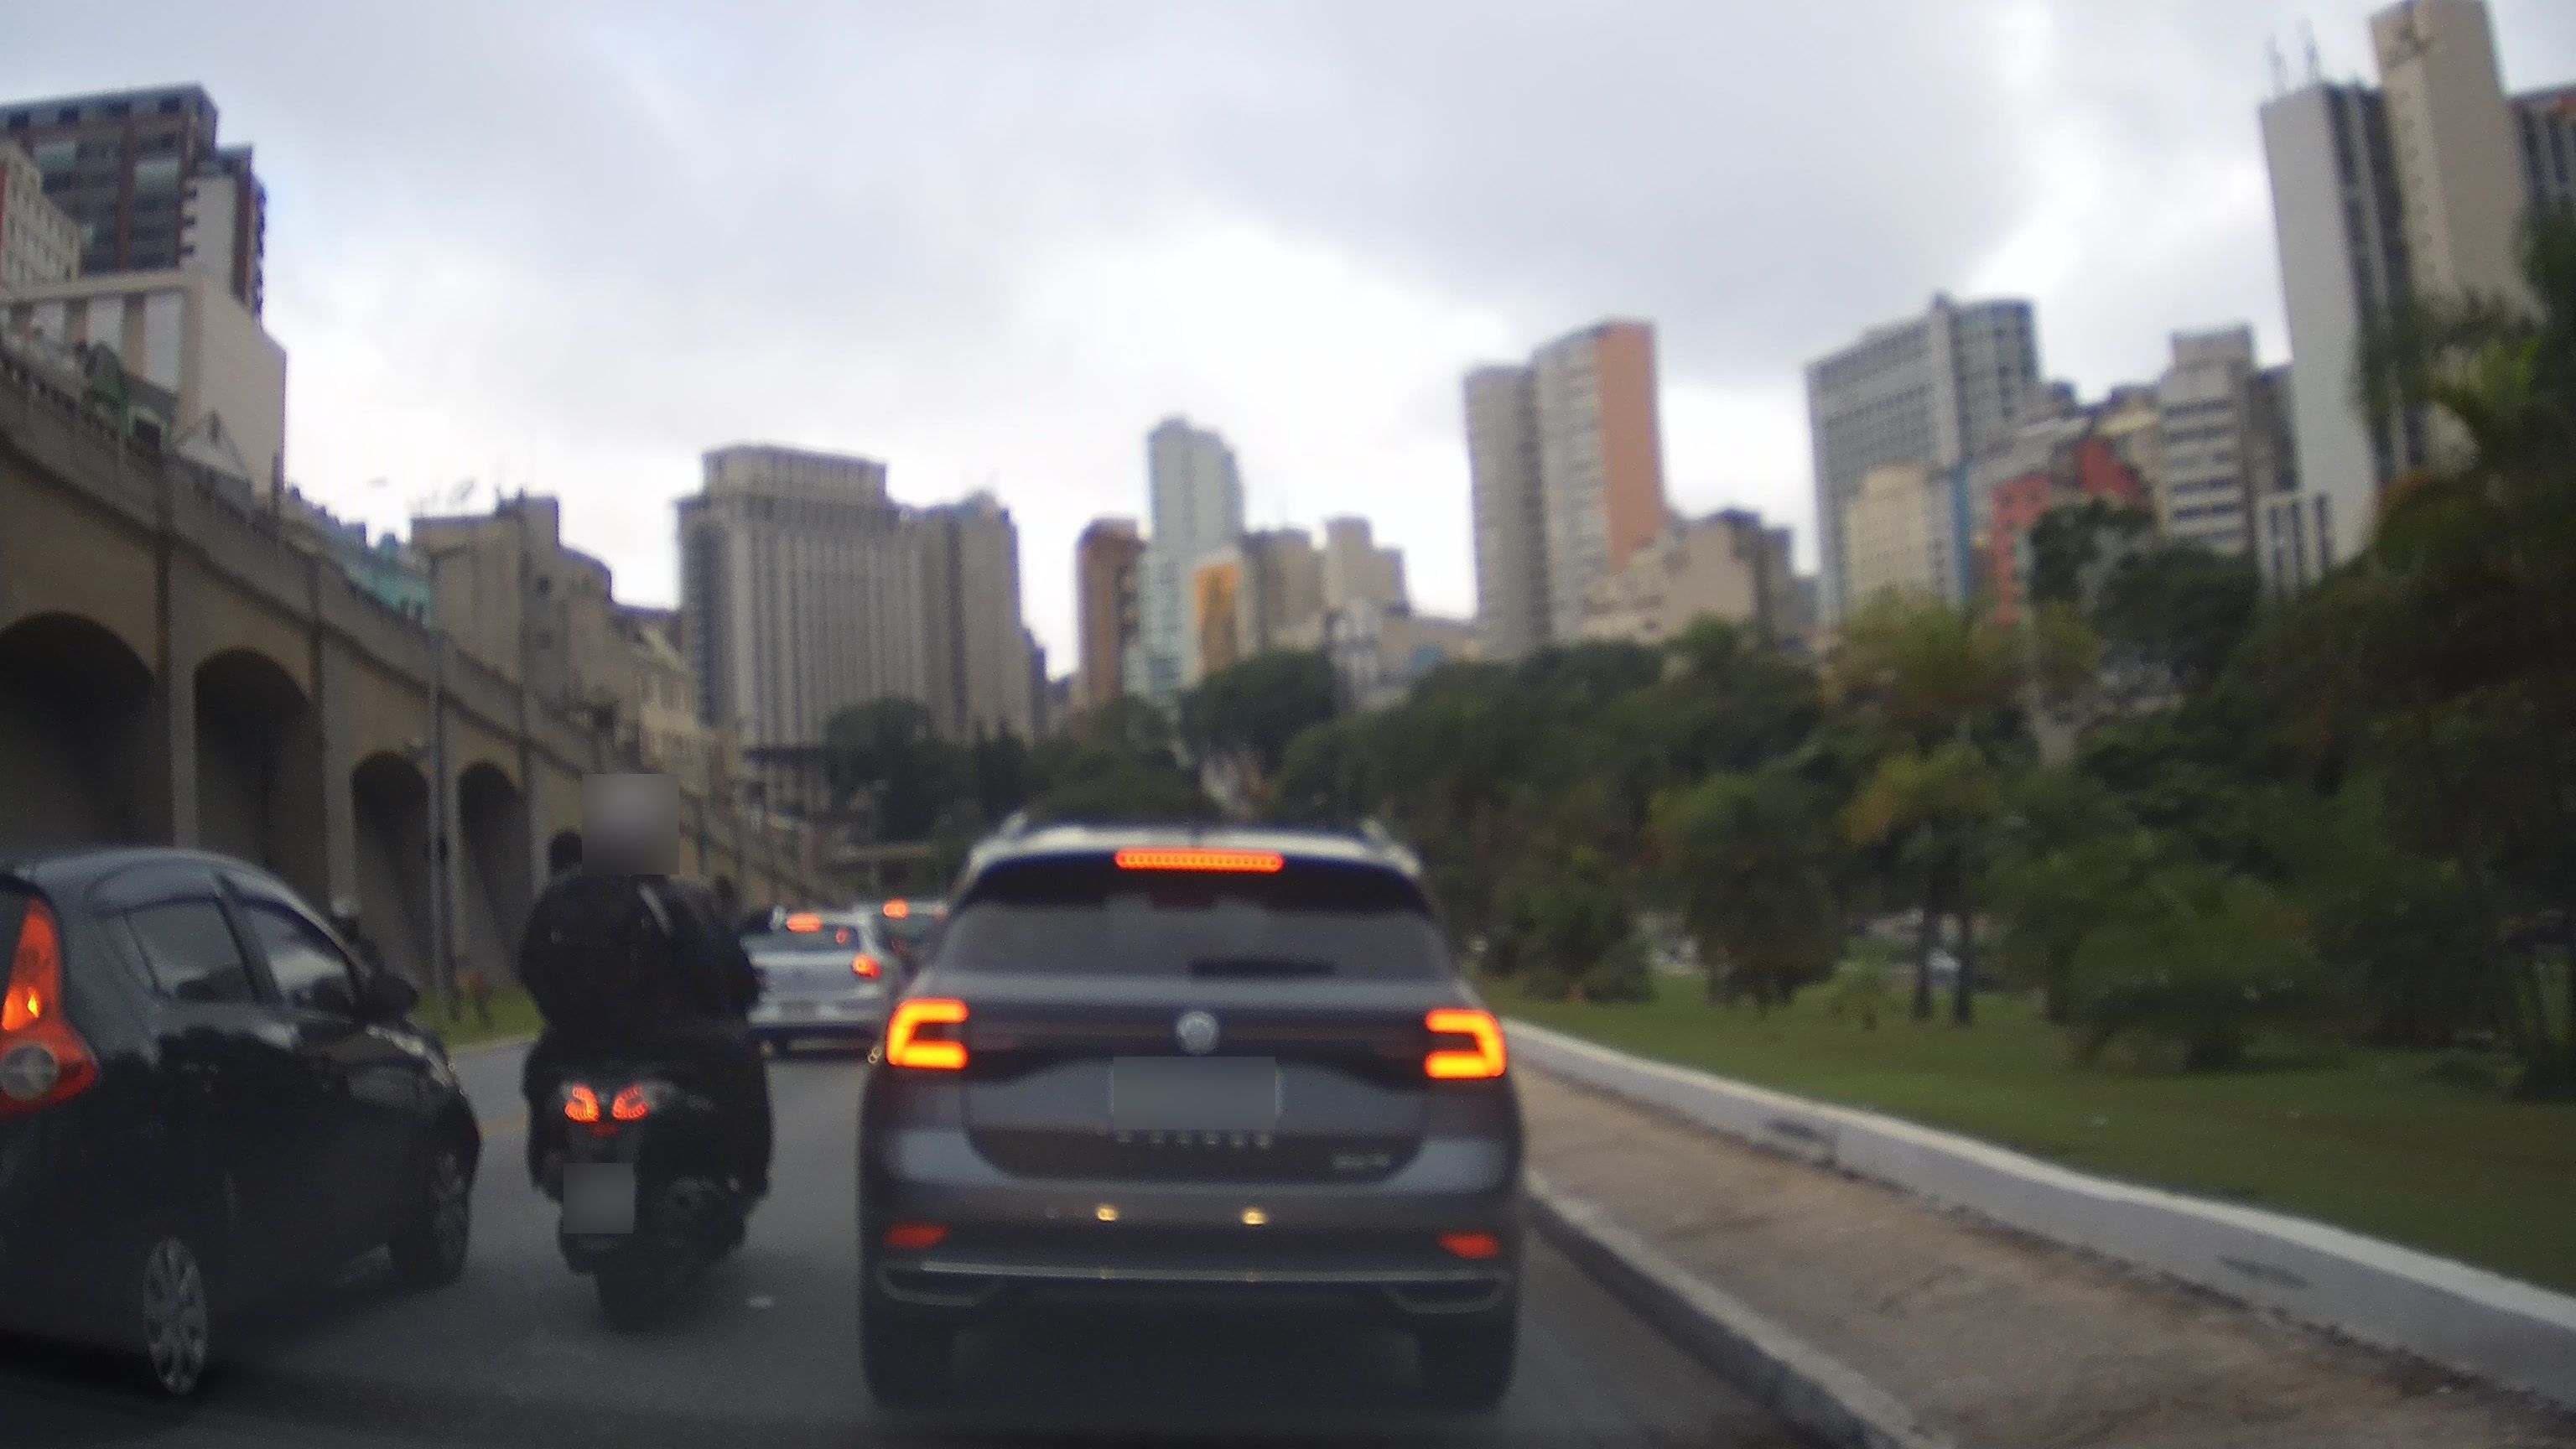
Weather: cloudy
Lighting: day
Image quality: good
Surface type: driving surface
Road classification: trunk_link
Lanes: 3
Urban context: urban centre
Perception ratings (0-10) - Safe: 0.75, Lively: 6.37, Beautiful: 5.39, Boring: 2.13, Depressing: 2.29, Wealthy: 1.88